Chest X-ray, PA view. Patient: 43 years old, sex M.
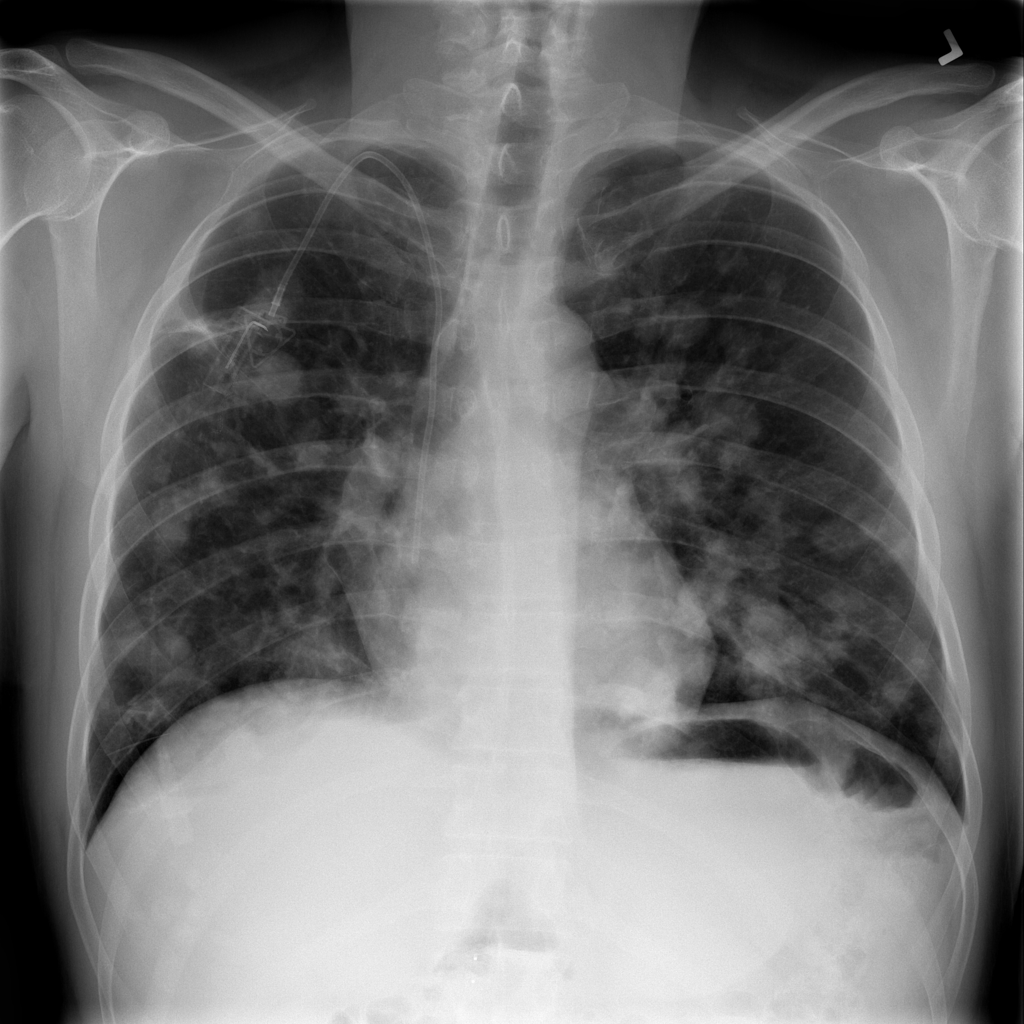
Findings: Nodule